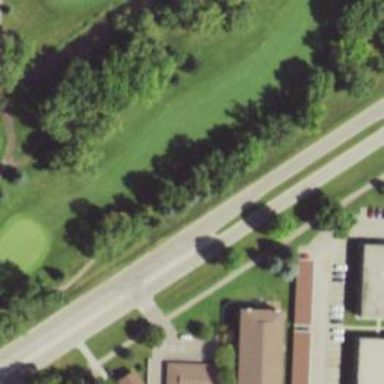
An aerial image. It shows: View of golf hole.